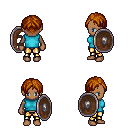
a pixel art fantasy rpg character, female body template, human, dark skin, teal sleeveless shirt, gold greaves, brunette parted hairstyle, shield, four views (front, back, left, right), 2x2 character sprite sheet, small pixel art, hard edges, no anti-aliasing